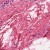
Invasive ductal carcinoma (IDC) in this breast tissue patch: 0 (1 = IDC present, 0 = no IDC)